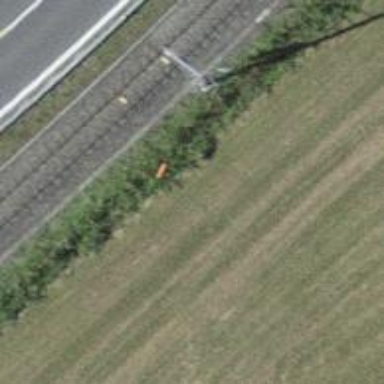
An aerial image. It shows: Aerial marker supported by pole.